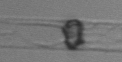
Label: Dactyliosolen_blavyanus